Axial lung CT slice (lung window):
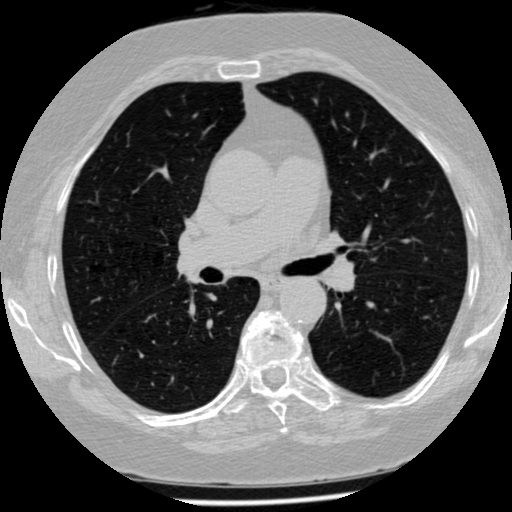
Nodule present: no